Question: I have 5 mysql tables as described below.
clinics table
'''
id
name
'''
d_location_subscription table
'''
id
clinic_id
t_id //t_id will contain a foreign key of d_cities, d_states or d_countries table
type "country" "state" "city"
'''
d_countries table
'''
id
name
code
'''
d_states table
'''
id
d_country_id
name
code
'''
d_city table
'''
id
d_state_id
name
code
'''
d_location_subscription table is used to record clinic's subscription for a location(it may be a city, state or country). I'm expecting to get all subscribed cities for a specific
clinic using d_location_subscription table.
For example, if clinic A is subscribed to Texas state, I should be able to get all city ids for clinic A.
I created following sql query, it looks ugly but generate a close result what i want to achieve.
'''
select
'd'.'id' AS 'clinic_id',
if(('dct'.'id' is not null),'dct'.'id',if(('dct1'.'id' is not null),'dct1'.'id','dct2'.'id')) AS 'd_city_id'
from ((((((((
'd_location_subscriptions' 'dls'
join 'clinics' 'd'
on(('d'.'id' = 'dls'.'clinic_id')))
left join 'd_countries' 'dc'
on((('dc'.'id' = 'dls'.'t_id') and ('dls'.'type' = 'country'))))
left join 'd_states' 'ds'
on(('ds'.'d_country_id' = 'dc'.'id')))
left join 'd_cities' 'dct2'
on(('dct2'.'d_state_id' = 'ds'.'id')))
left join 'd_states' 'ds1'
on((('ds1'.'id' = 'dls'.'t_id') and ('dls'.'type' = 'state'))))
left join 'd_cities' 'dct'
on(('dct'.'d_state_id' = 'ds1'.'id')))
left join 'd_cities' 'dct1'
on((('dct1'.'id' = 'dls'.'t_id') and ('dls'.'type' = 'city'))))
)
'''
when there is record with type "country" in d_location_subscription table, I receive following result. total number of records returned are equal to the number of d_states table records.

How should I get rid of those Null values by changing above query?
And please advice me if this is the correct way to acheive similar functionality. Thanks in advance :)
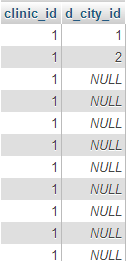
Answer: the IF() computed column is in essence what STT LCU was trying to offer, but you can't use that directly in the where for some reason.
I've rewritten your query, but with different aliases to better follow the origination of the tables / relationships to get the data. In the end, I've added a where to test for ANY ONE of the "ID" values as NOT NULL. If they are ALL Null, the record should be excluded..
'''
select
d.id AS clinic_id,
if(CityViaState.id is not null, CityViaState.id,
if( ByCity.id is not null, ByCity.id, CityViaCountry.id )) AS d_city_id
from
d_location_subscriptions dls
join clinics d
ON dls.clinic_id = d.id
left join d_countries ByCountry
ON dls.t_id = ByCountry.id
and dls.type = 'country'
left join d_states StateViaCountry
ON ByCountry.id = StateViaCountry.d_country_id
left join d_cities CityViaCountry
ON StateViaCountry.id = CityViaCountry.d_state_id
left join d_states ByState
ON dls.t_id = ByState.id
and dls.type = 'state'
left join d_cities CityViaState
ON ByState.id = CityViaState.d_state_id
left join d_cities ByCity
ON dls.t_id = ByCity.id
and dls.type = 'city'
where
CityViaState.id is not null
OR ByCity.id is not null
OR CityViaCountry.id is not null
'''